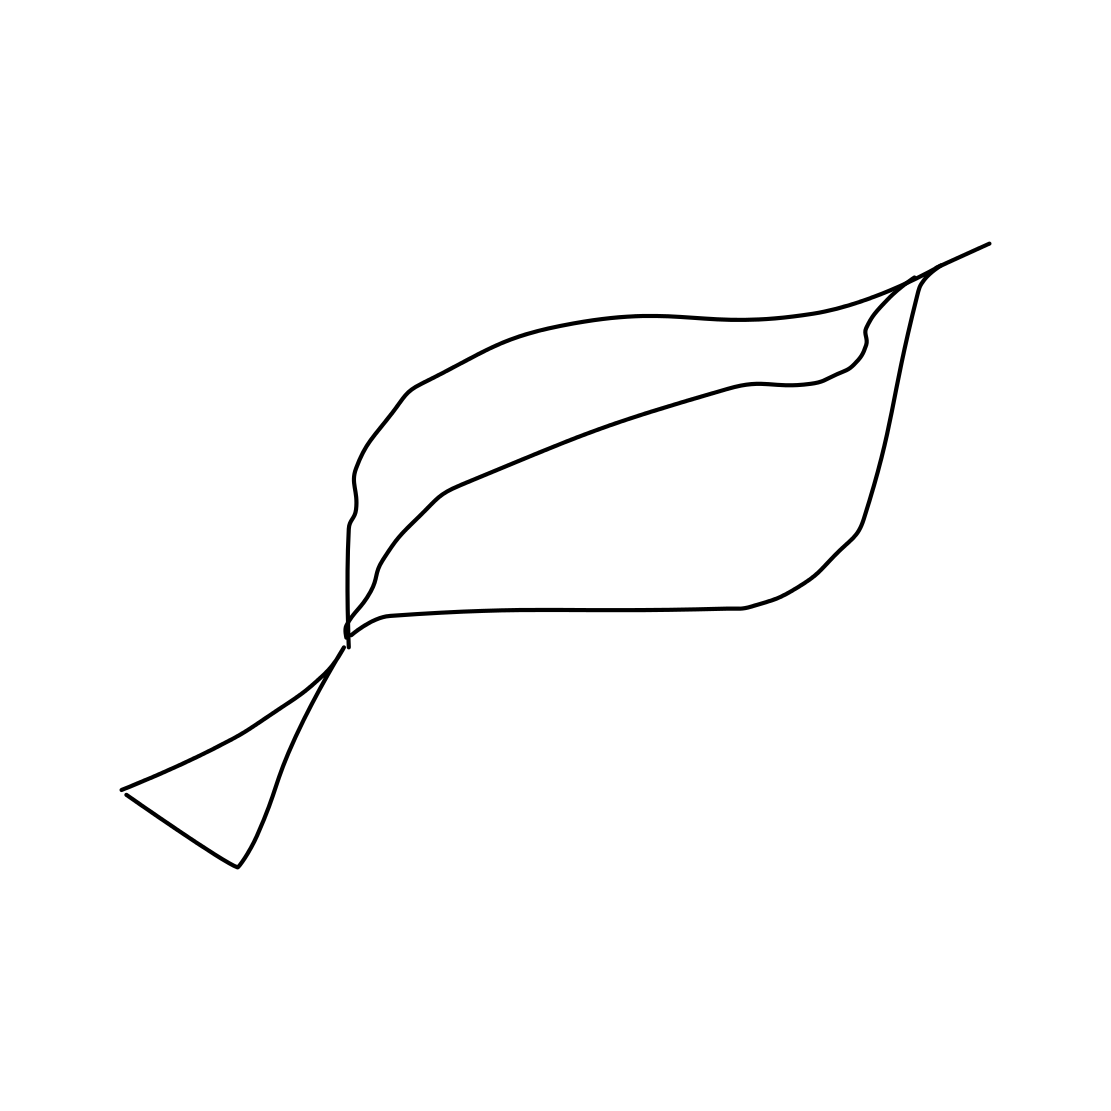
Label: leaf